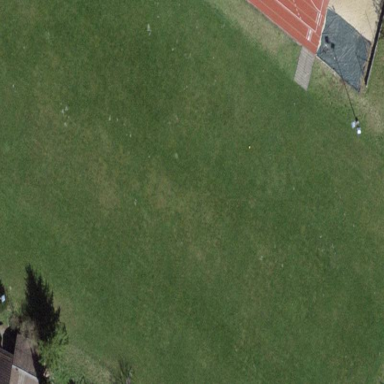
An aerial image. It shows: Soccer pitch designated for leisure and sports activities.